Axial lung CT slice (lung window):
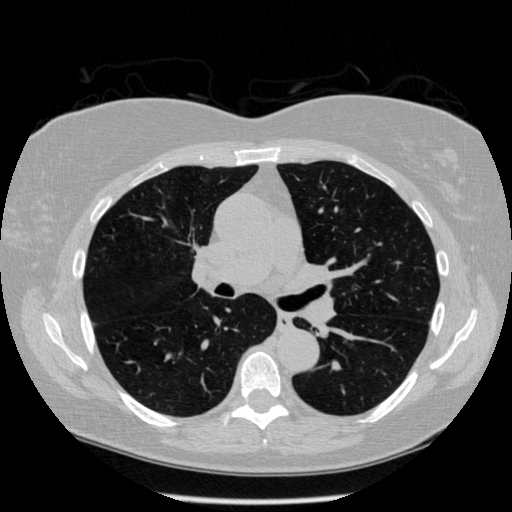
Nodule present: no